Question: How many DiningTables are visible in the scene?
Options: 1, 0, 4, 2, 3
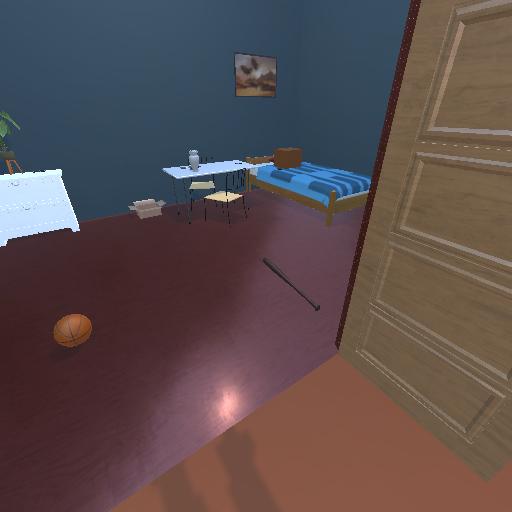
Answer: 1